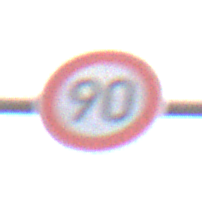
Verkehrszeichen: Geschwindigkeit90
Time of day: Midday
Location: Outdoor (Nature)
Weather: Overcast
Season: NotSpecified
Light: Natural